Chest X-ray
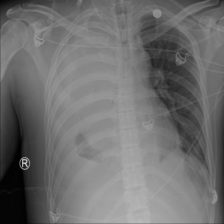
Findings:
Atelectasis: negative
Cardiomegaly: negative
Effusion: negative
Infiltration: negative
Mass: negative
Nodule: negative
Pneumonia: negative
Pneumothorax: negative
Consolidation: negative
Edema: negative
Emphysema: negative
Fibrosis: negative
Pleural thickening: negative
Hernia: negative